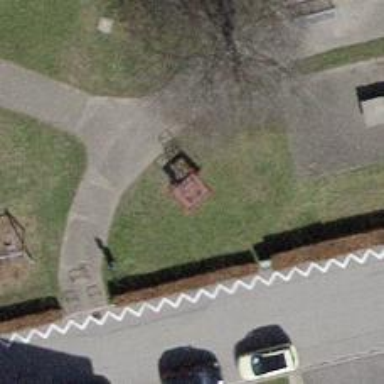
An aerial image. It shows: Playground featuring climbing frame.